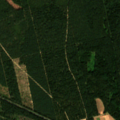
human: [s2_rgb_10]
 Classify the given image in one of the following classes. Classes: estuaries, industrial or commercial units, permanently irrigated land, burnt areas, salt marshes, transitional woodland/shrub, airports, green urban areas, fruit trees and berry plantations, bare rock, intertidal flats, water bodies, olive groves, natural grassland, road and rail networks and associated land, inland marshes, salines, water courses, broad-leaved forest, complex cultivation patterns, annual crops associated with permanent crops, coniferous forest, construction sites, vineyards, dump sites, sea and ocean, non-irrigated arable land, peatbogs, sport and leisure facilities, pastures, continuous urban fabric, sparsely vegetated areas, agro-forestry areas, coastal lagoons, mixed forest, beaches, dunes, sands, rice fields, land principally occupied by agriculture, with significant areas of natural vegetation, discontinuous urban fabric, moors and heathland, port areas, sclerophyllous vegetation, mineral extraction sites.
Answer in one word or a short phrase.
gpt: coniferous forest, mixed forest, transitional woodland/shrub